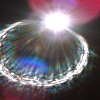
Label: sunburn